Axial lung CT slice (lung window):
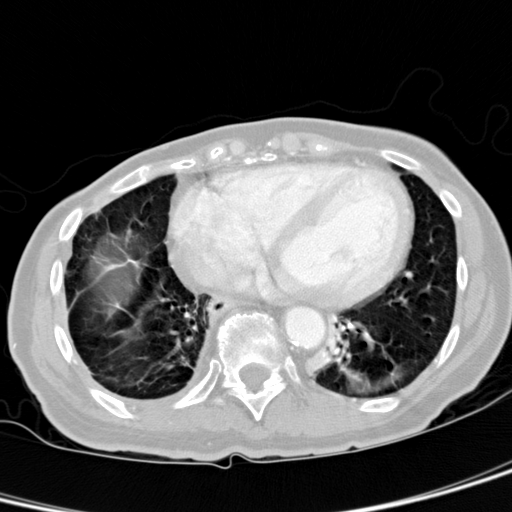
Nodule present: no